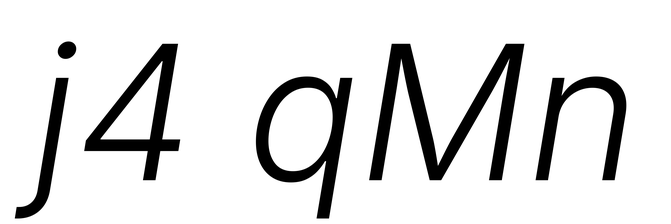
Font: Inter-Italic_Light_Italic